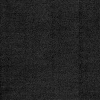
Atmospheric dust classification: dusty